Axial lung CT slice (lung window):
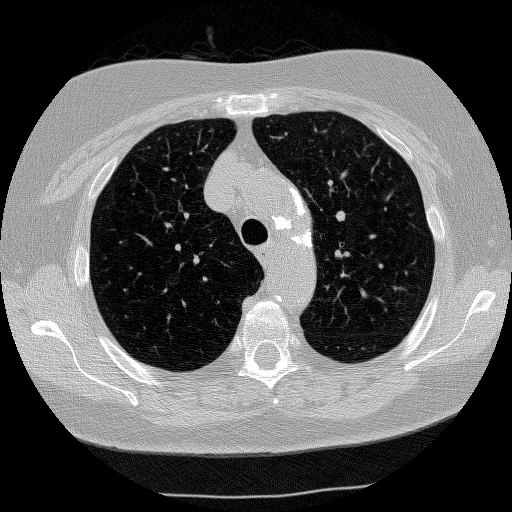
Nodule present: no